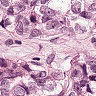
Metastatic tissue present: yes